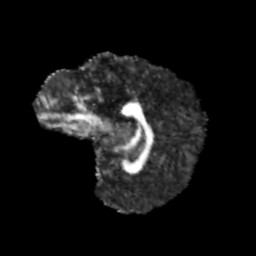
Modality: FA
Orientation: sagittal
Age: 11
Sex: male
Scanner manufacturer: siemens
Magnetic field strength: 3 T
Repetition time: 3.8 s
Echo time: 0.07 s